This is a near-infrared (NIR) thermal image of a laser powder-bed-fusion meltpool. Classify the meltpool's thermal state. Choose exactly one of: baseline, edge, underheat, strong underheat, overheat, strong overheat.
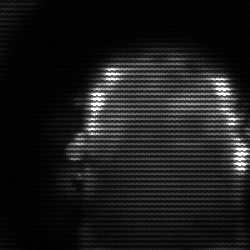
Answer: baseline